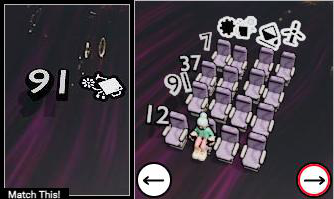
Task: seats
Answer: no